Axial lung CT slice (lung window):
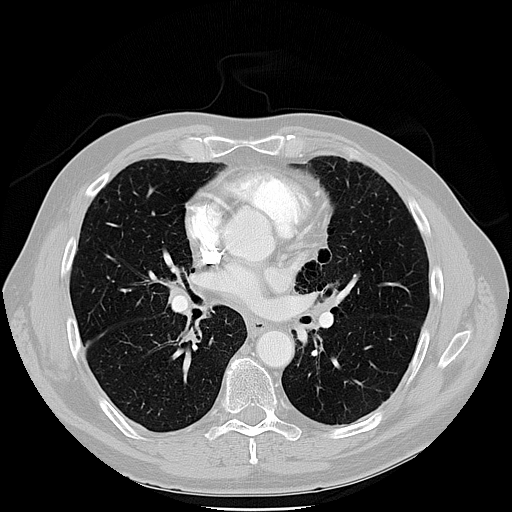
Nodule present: no